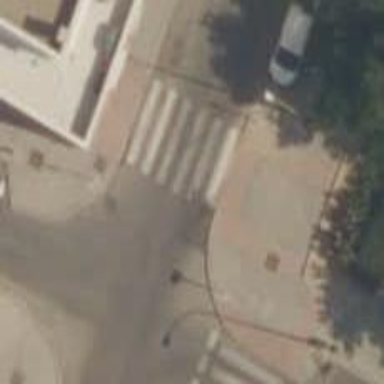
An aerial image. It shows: Uncontrolled zebra crossing on the road.